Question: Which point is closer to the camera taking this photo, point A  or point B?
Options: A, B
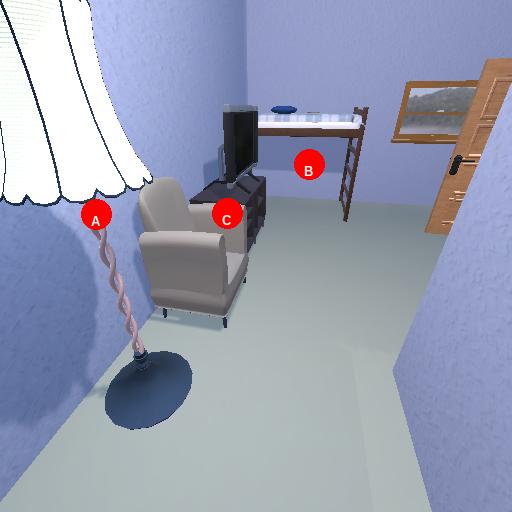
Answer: A